Field crop: maize
Growth stage: 1
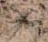
Species: salsola